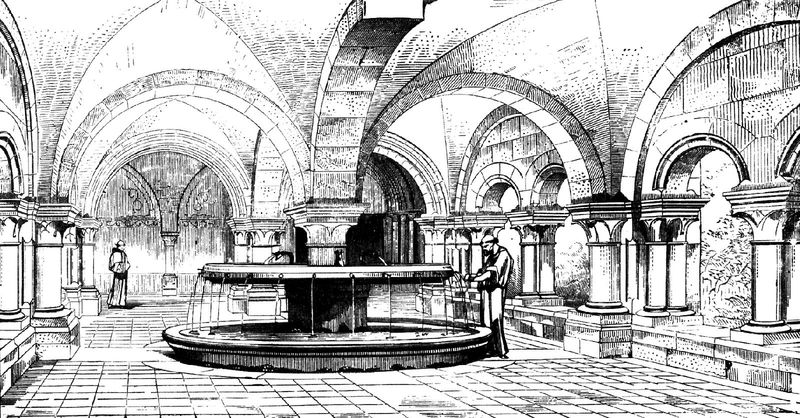
Titel: Ehemaliges Zisterzienserkloster in Fontenay (Burgund)
Standort: Fontenay, Zisterzienserabtei (EU - F - Burgund)
Schlagwörter: wasser, säulen, zeichnung, kutte, brunnen, bogen, keller, gewölbe, kloster, mauerwerk, kapitell, mauern, rundbögen, mönch, fließen, kreuzgang, tonsur